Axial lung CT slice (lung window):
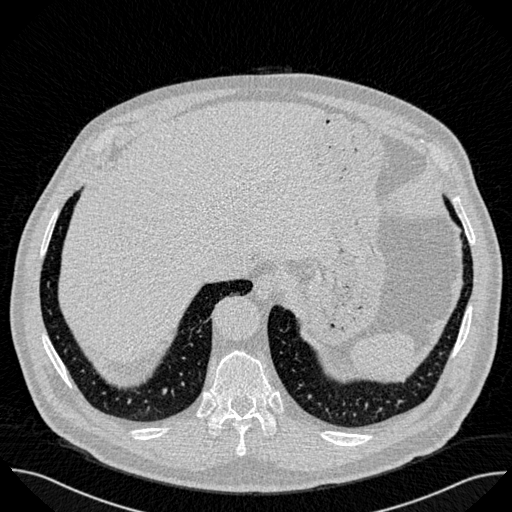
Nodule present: no